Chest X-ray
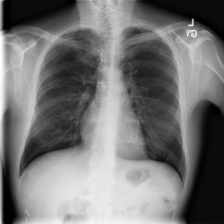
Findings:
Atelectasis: negative
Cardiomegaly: negative
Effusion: negative
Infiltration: negative
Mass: negative
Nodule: negative
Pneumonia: negative
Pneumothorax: negative
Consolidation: negative
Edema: negative
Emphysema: negative
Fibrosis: negative
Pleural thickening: negative
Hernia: negative